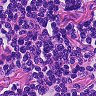
Metastatic tissue present: yes